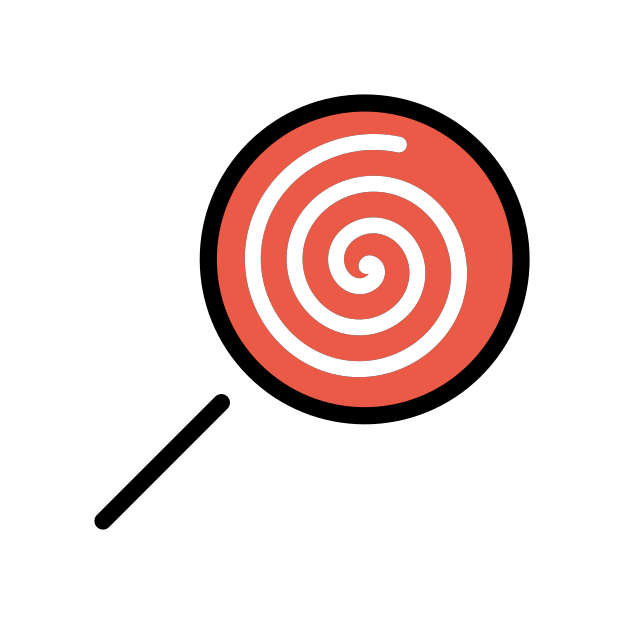
Emoji: 🍭
Name: lollipop
Unicode: 0x1f36d